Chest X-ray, AP view. Patient: 53 years old, sex M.
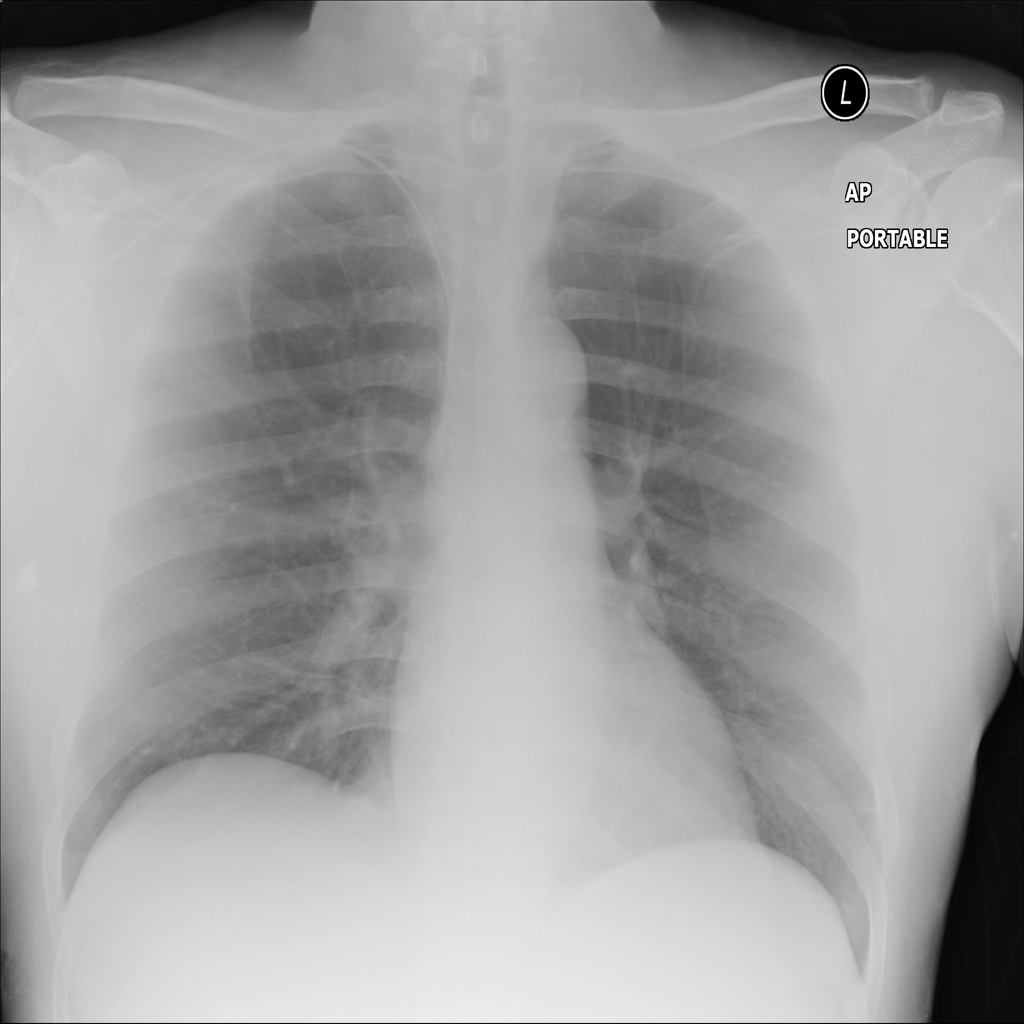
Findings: No Finding